Interaction volume radius: 5 \u00c5
Interaction volume height: 35 \u00c5
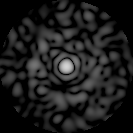
Disorder parameter: 0.8433